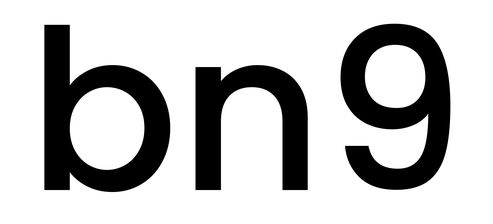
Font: Poppins-Medium